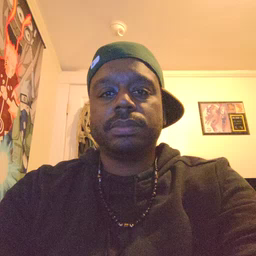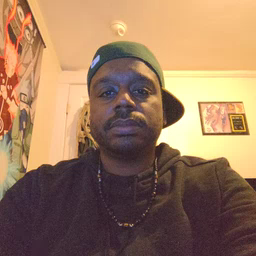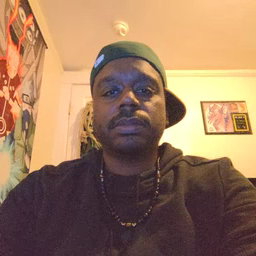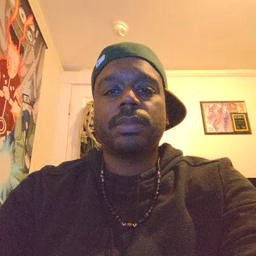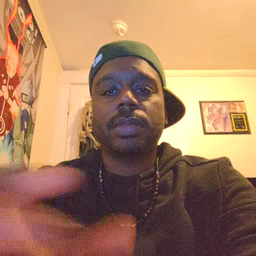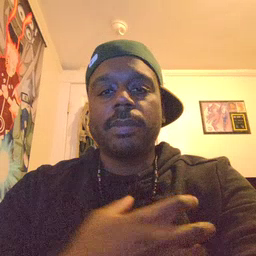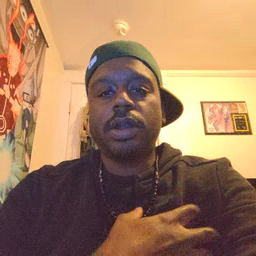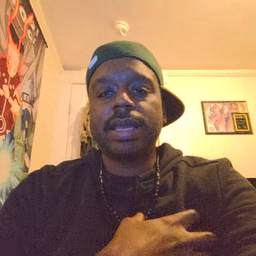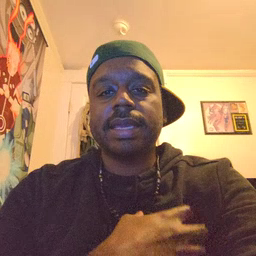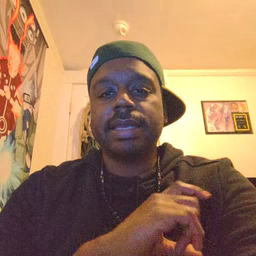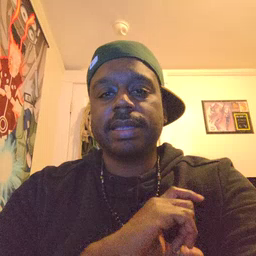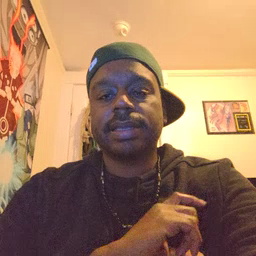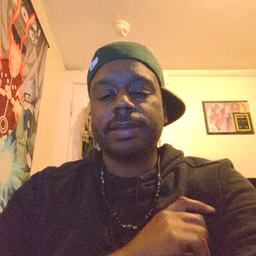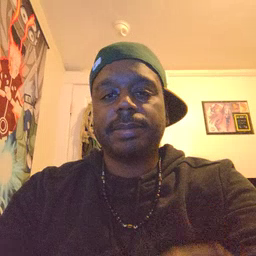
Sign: police